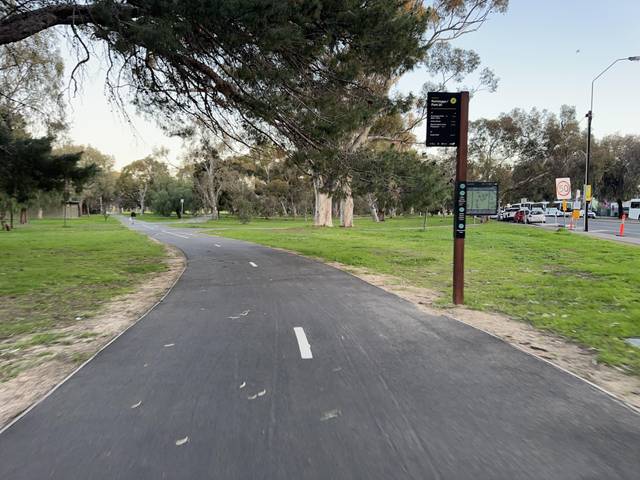
Region: Australia
Coordinates: -34.936, 138.601